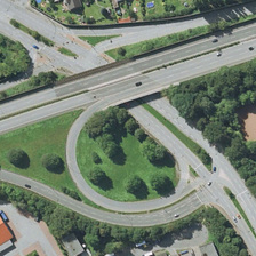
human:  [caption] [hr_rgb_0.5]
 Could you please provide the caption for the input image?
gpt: There are roads, houses and trees, but roads are like overpasses.

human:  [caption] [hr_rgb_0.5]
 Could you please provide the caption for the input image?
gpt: There are roads, houses and trees, but roads are like overpasses.

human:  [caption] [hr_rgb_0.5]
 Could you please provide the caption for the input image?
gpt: There are roads, houses and trees, but roads are like overpasses.

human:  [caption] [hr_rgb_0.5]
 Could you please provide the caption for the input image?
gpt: the roads are grey and the trees are deep green .

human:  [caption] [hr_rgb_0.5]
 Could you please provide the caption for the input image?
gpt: There are roads, houses and trees, but roads are like overpasses.